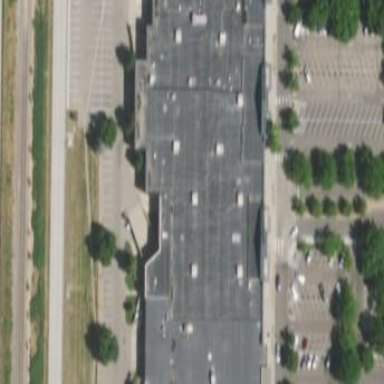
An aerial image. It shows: Commercial building with tan exterior and gray roof.